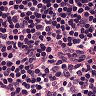
Metastatic tissue present: no